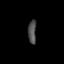
Tissue: lung
Cell type: Endothelial cells
Senescence score: 0.5611
Nuclear area (px): 194
Mean DAPI intensity: 75.345